Question: I created a spinning gear with <URL> then back down to '1px'.
Right now the jQuery I'm using on the elements inside the '#spinner' div is animating it, but it's still off. The animation should act like CSS transition scale, where it zooms up from 1% to 110%. At the moment my animation is off center.
Any thoughts?
<URL>
<URL>
Would I have to animate each element in the '#spinner' div?

---
jQuery for Zoom in and out Animations:
'''
function firstAnimate() {
$('#spinner').animate({width: "110px", height: "110px"}, secoundAnimate);
}
function secoundAnimate() {
$('#spinner').animate({width: "80px", height: "80px"}, 'slow', thirdAnimate);
}
function thirdAnimate() {
$('#spinner').animate({width: "1px", height: "1px"}, 'fast', fourthAnimate);
}
function fourthAnimate() {
$('#spinner').hide;
}
firstAnimate();
'''
My spinning gear HTML:
'''
<div id="spinner">
<div id="logo">
<img src="http://leongaban.com/_codepen/whoat/loader-logo.png"/>
</div>
<div id="gear" class="spin">
<img src="http://leongaban.com/_codepen/whoat/loader-gear.png"/>
</div>
</div>
'''
The CSS:
'''
#spinner {
position: absolute;
width: 80px; height: 80px;
top: 35%; left: 50%;
margin-left: -40px;
background: blue;
}
#logo {
position: absolute; top: 0; left: 0; width: 80px; height: 80px; z-index: 3;
}
#logo img { width: 100%; height:100%; }
#gear {
position: absolute; top: 0; left: 0;
-webkit-transition: -webkit-transform 0.1s;
transition: transform 0.1s;
-webkit-transform: translateX(100%) translateY(-100%) rotate(45deg);
transform: translateX(100%) translateY(-100%) rotate(45deg);
z-index: 2;
}
#gear img { display:block; }
'''
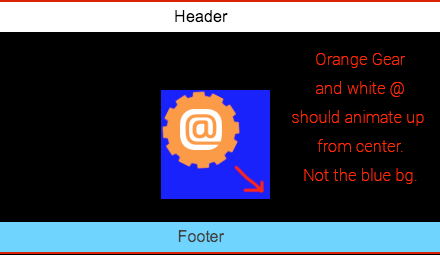
Answer: I had to use a combination of CSS scale and jQuery to get the effect I wanted.
Scale does a much better job of scaling up from the center effortlessly, thx @Zeaklous
<URL>
Needed a class to animate up and one to animate down:
'''
.animateUp {
-webkit-animation: animateUp .5s ease-in-out;
animation: animateUp .5s ease-in-out;
}
.animateDown {
-webkit-animation: animateDown .5s ease-in-out;
animation: animateDown .5s ease-in-out;
}
@-webkit-keyframes animateUp {
0% {
-webkit-transform: scale(.1);
transform: scale(.1);
}
70% {
-webkit-transform: scale(1.1);
transform: scale(1.1);
}
100% {
-webkit-transform: scale(1);
transform: scale(1);
}
}
@-webkit-keyframes animateDown {
0% {
-webkit-transform: scale(1);
transform: scale(.1);
}
100% {
-webkit-transform: scale(.1);
transform: scale(.1);
}
}
'''
The the jQuery, so I could control when it animates in and out:
'''
$('#animate-up').unbind('click').bind('click', function() {
$('#spinner').removeClass('animateDown');
$('#spinner').addClass('animateUp');
console.log('animate up');
});
$('#animate-down').unbind('click').bind('click', function() {
$('#spinner').removeClass('animateUp');
$('#spinner').addClass('animateDown');
console.log('animate down');
});
'''